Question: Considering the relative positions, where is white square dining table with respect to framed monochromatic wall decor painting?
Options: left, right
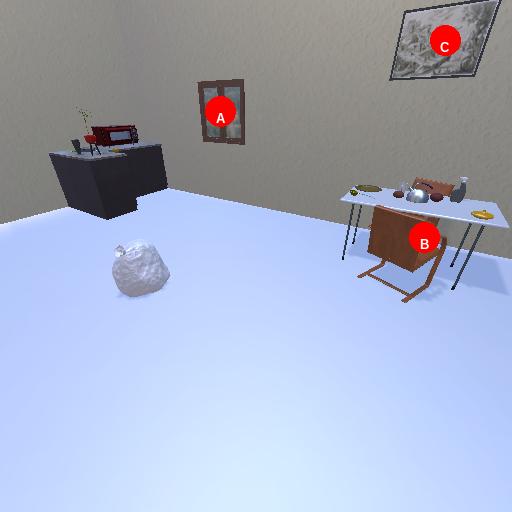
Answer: left